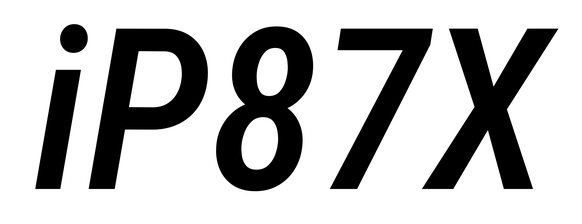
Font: Roboto-Italic_Condensed_Medium_Italic